Question: I am using masonry.js now bt still unable to get the desired effect.
Javascript:'
'''
var container = document.querySelector('#container');
var msnry = new Masonry( container, {columnWidth: 200, itemSelector: '.item'});
'''
'
CSS: '
'''
html, body, div, img {padding:0; margin:0; border:0;}
.container {width:100%;}
.item {width:19.5%;display:inline-block; margin-right:-3px;}
.item img{width:100%; vertical-align:top;}
'''
'
HTML: '
'''
<div class="container">
<div class="item">
<img src="http://placehold.it/350x150">
</div>
<div class="item">
<img src="http://placehold.it/350x200">
</div>
<div class="item">
<img src="http://placehold.it/250x100">
</div>
<div class="item">
<img src="http://placehold.it/300x250">
</div>
<div class="item">
<img src="http://placehold.it/150x150">
</div>
<div class="item">
<img src="http://placehold.it/250x350">
</div>
<div class="item">
<img src="http://placehold.it/300x250">
</div>
<div class="item">
<img src="http://placehold.it/150x150">
</div>
<div class="item">
<img src="http://placehold.it/250x350">
</div>
<div class="item">
<img src="http://placehold.it/300x250">
</div>
</div>
'''
'
The output is right now like this:
<URL>
My requirement is somewhat like this below image.

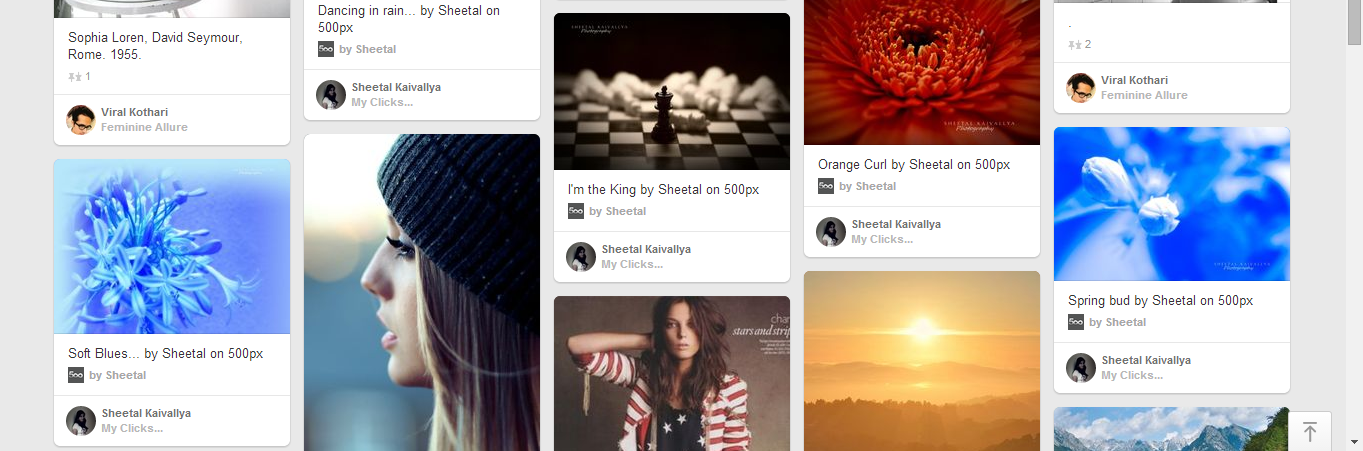
Answer: Wookmark jquery plugin will solve your problem. It supports responsive view also.
<URL>